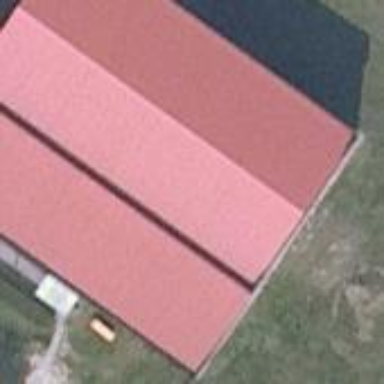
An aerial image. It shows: Sports hall building.